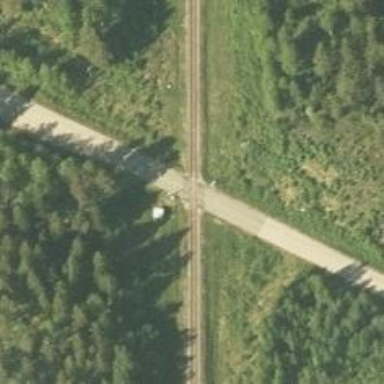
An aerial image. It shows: Level crossing with lights at the railway.